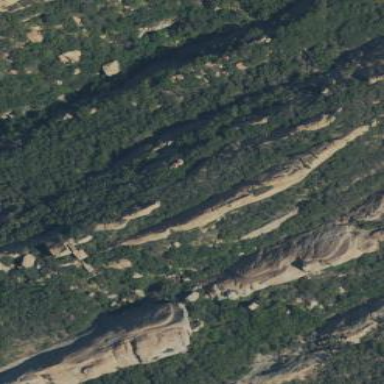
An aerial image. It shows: Landscape of bare rock.